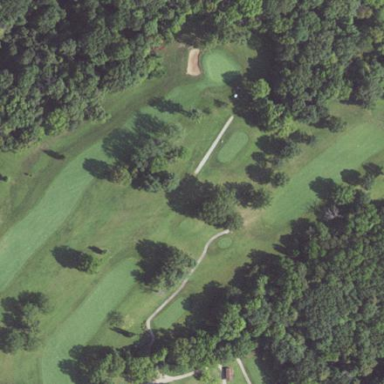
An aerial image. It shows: Scenic golf fairway.